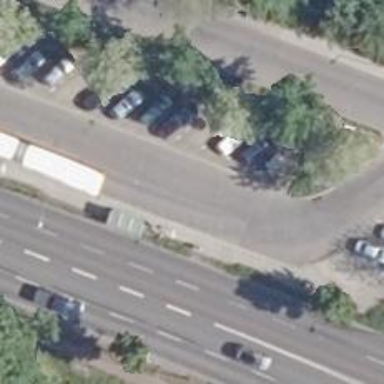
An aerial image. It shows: Public transport stop position.